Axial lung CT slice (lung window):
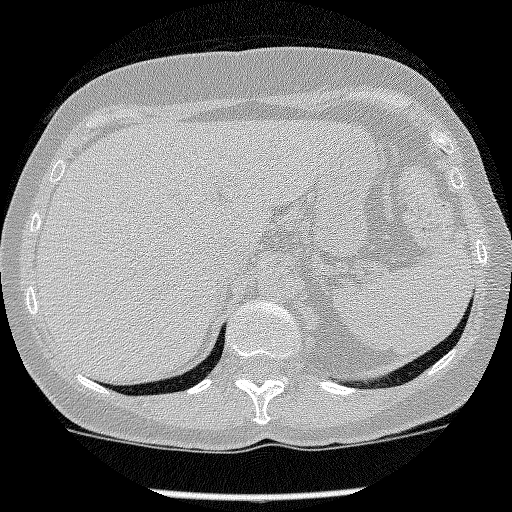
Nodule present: no